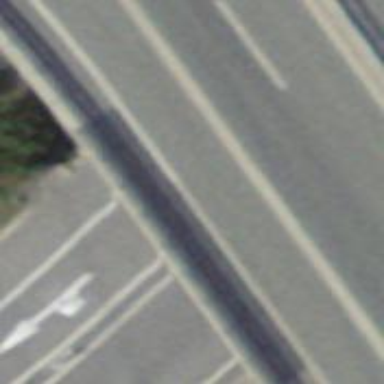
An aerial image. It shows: Road with "give way" sign.